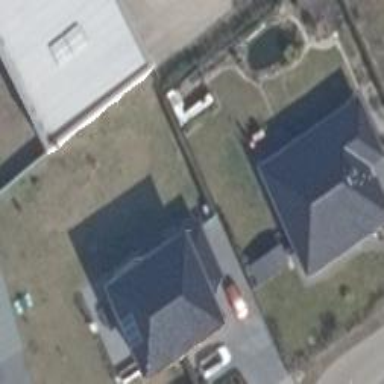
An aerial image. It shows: House with hipped roof.